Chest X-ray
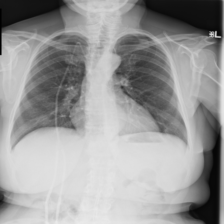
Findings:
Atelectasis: negative
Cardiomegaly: negative
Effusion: negative
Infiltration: negative
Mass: negative
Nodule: negative
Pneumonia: negative
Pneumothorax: negative
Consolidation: negative
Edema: negative
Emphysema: positive
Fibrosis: negative
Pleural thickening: negative
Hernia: negative